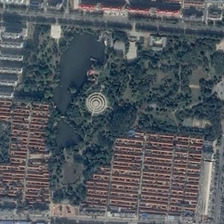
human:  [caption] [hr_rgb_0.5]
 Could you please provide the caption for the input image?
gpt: many buildings are around a park with many green trees and a pond .

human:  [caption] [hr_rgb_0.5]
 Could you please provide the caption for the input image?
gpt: many buildings are around a park with many green trees and a pond .

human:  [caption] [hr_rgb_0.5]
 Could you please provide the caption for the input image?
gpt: many buildings are around a park with many green trees and a pond .

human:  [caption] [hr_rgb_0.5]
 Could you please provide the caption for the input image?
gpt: many buildings are around a park with many green trees and a pond .

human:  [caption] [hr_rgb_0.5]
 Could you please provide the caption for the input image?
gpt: many buildings are around a park with many green trees and a pond .